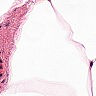
Metastatic tissue present: no